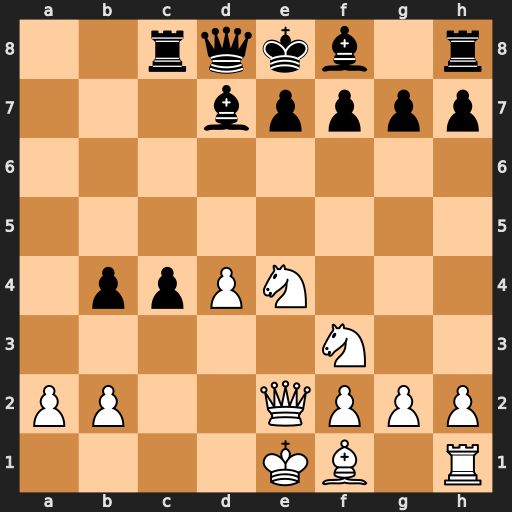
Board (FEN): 2rqkb1r/3bpppp/8/8/1ppPN3/5N2/PP2QPPP/4KB1R
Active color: w
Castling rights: Kk
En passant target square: -
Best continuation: Nd6#